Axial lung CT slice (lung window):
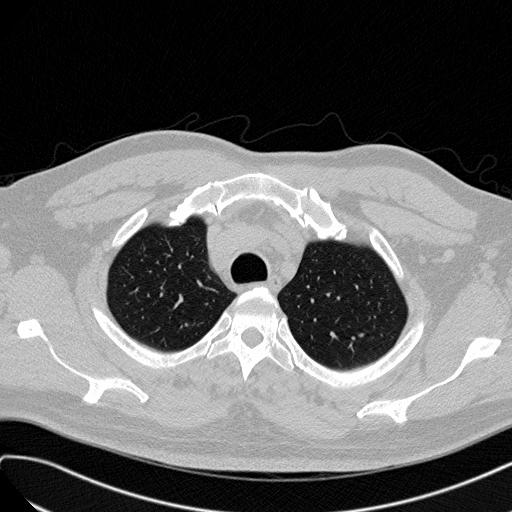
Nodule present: no